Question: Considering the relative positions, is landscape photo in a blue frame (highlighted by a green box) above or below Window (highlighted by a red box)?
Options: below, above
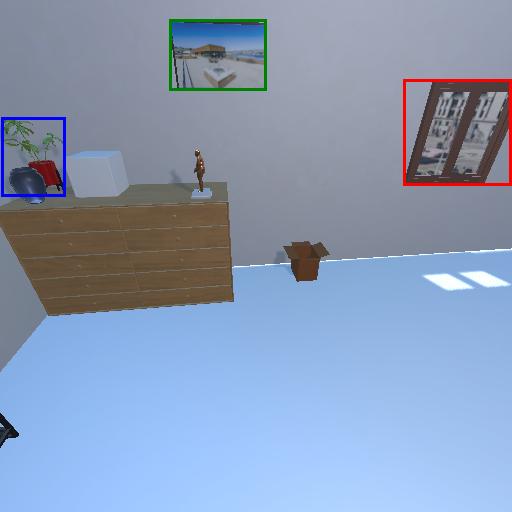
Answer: below